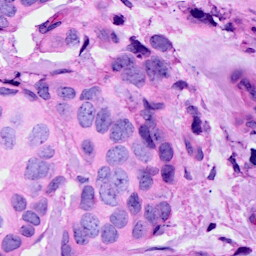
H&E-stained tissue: Breast